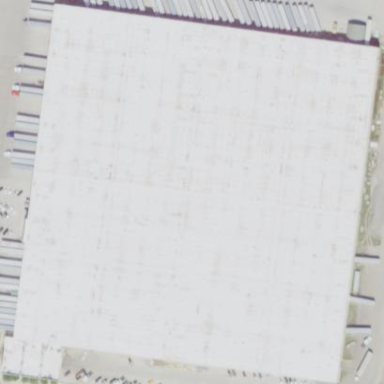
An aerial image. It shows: Warehouse.